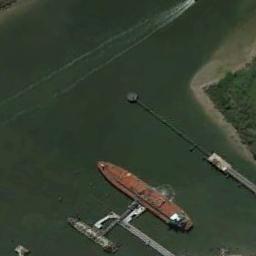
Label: ship